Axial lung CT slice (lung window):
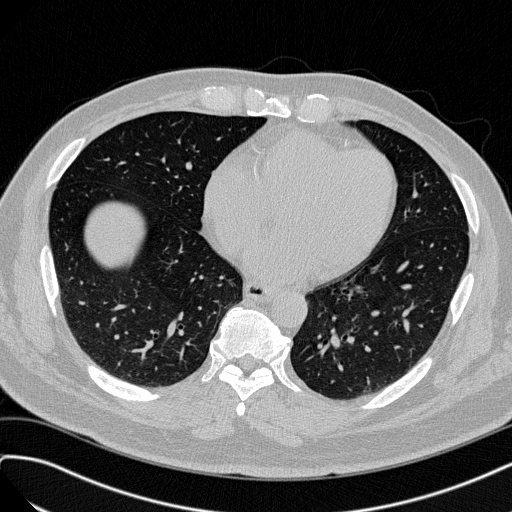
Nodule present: no